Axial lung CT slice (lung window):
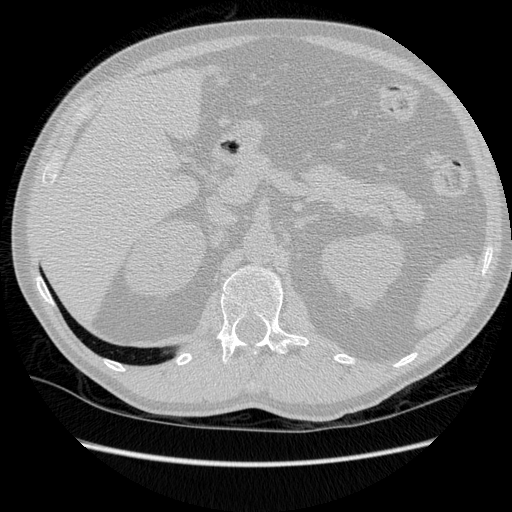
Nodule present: no